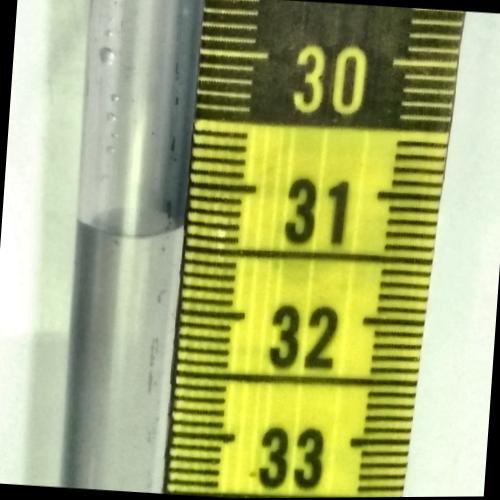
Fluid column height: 31.4 cm